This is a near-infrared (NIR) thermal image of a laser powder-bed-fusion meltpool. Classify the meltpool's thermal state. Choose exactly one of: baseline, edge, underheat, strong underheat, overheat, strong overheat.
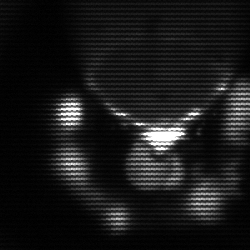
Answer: edge